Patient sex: M
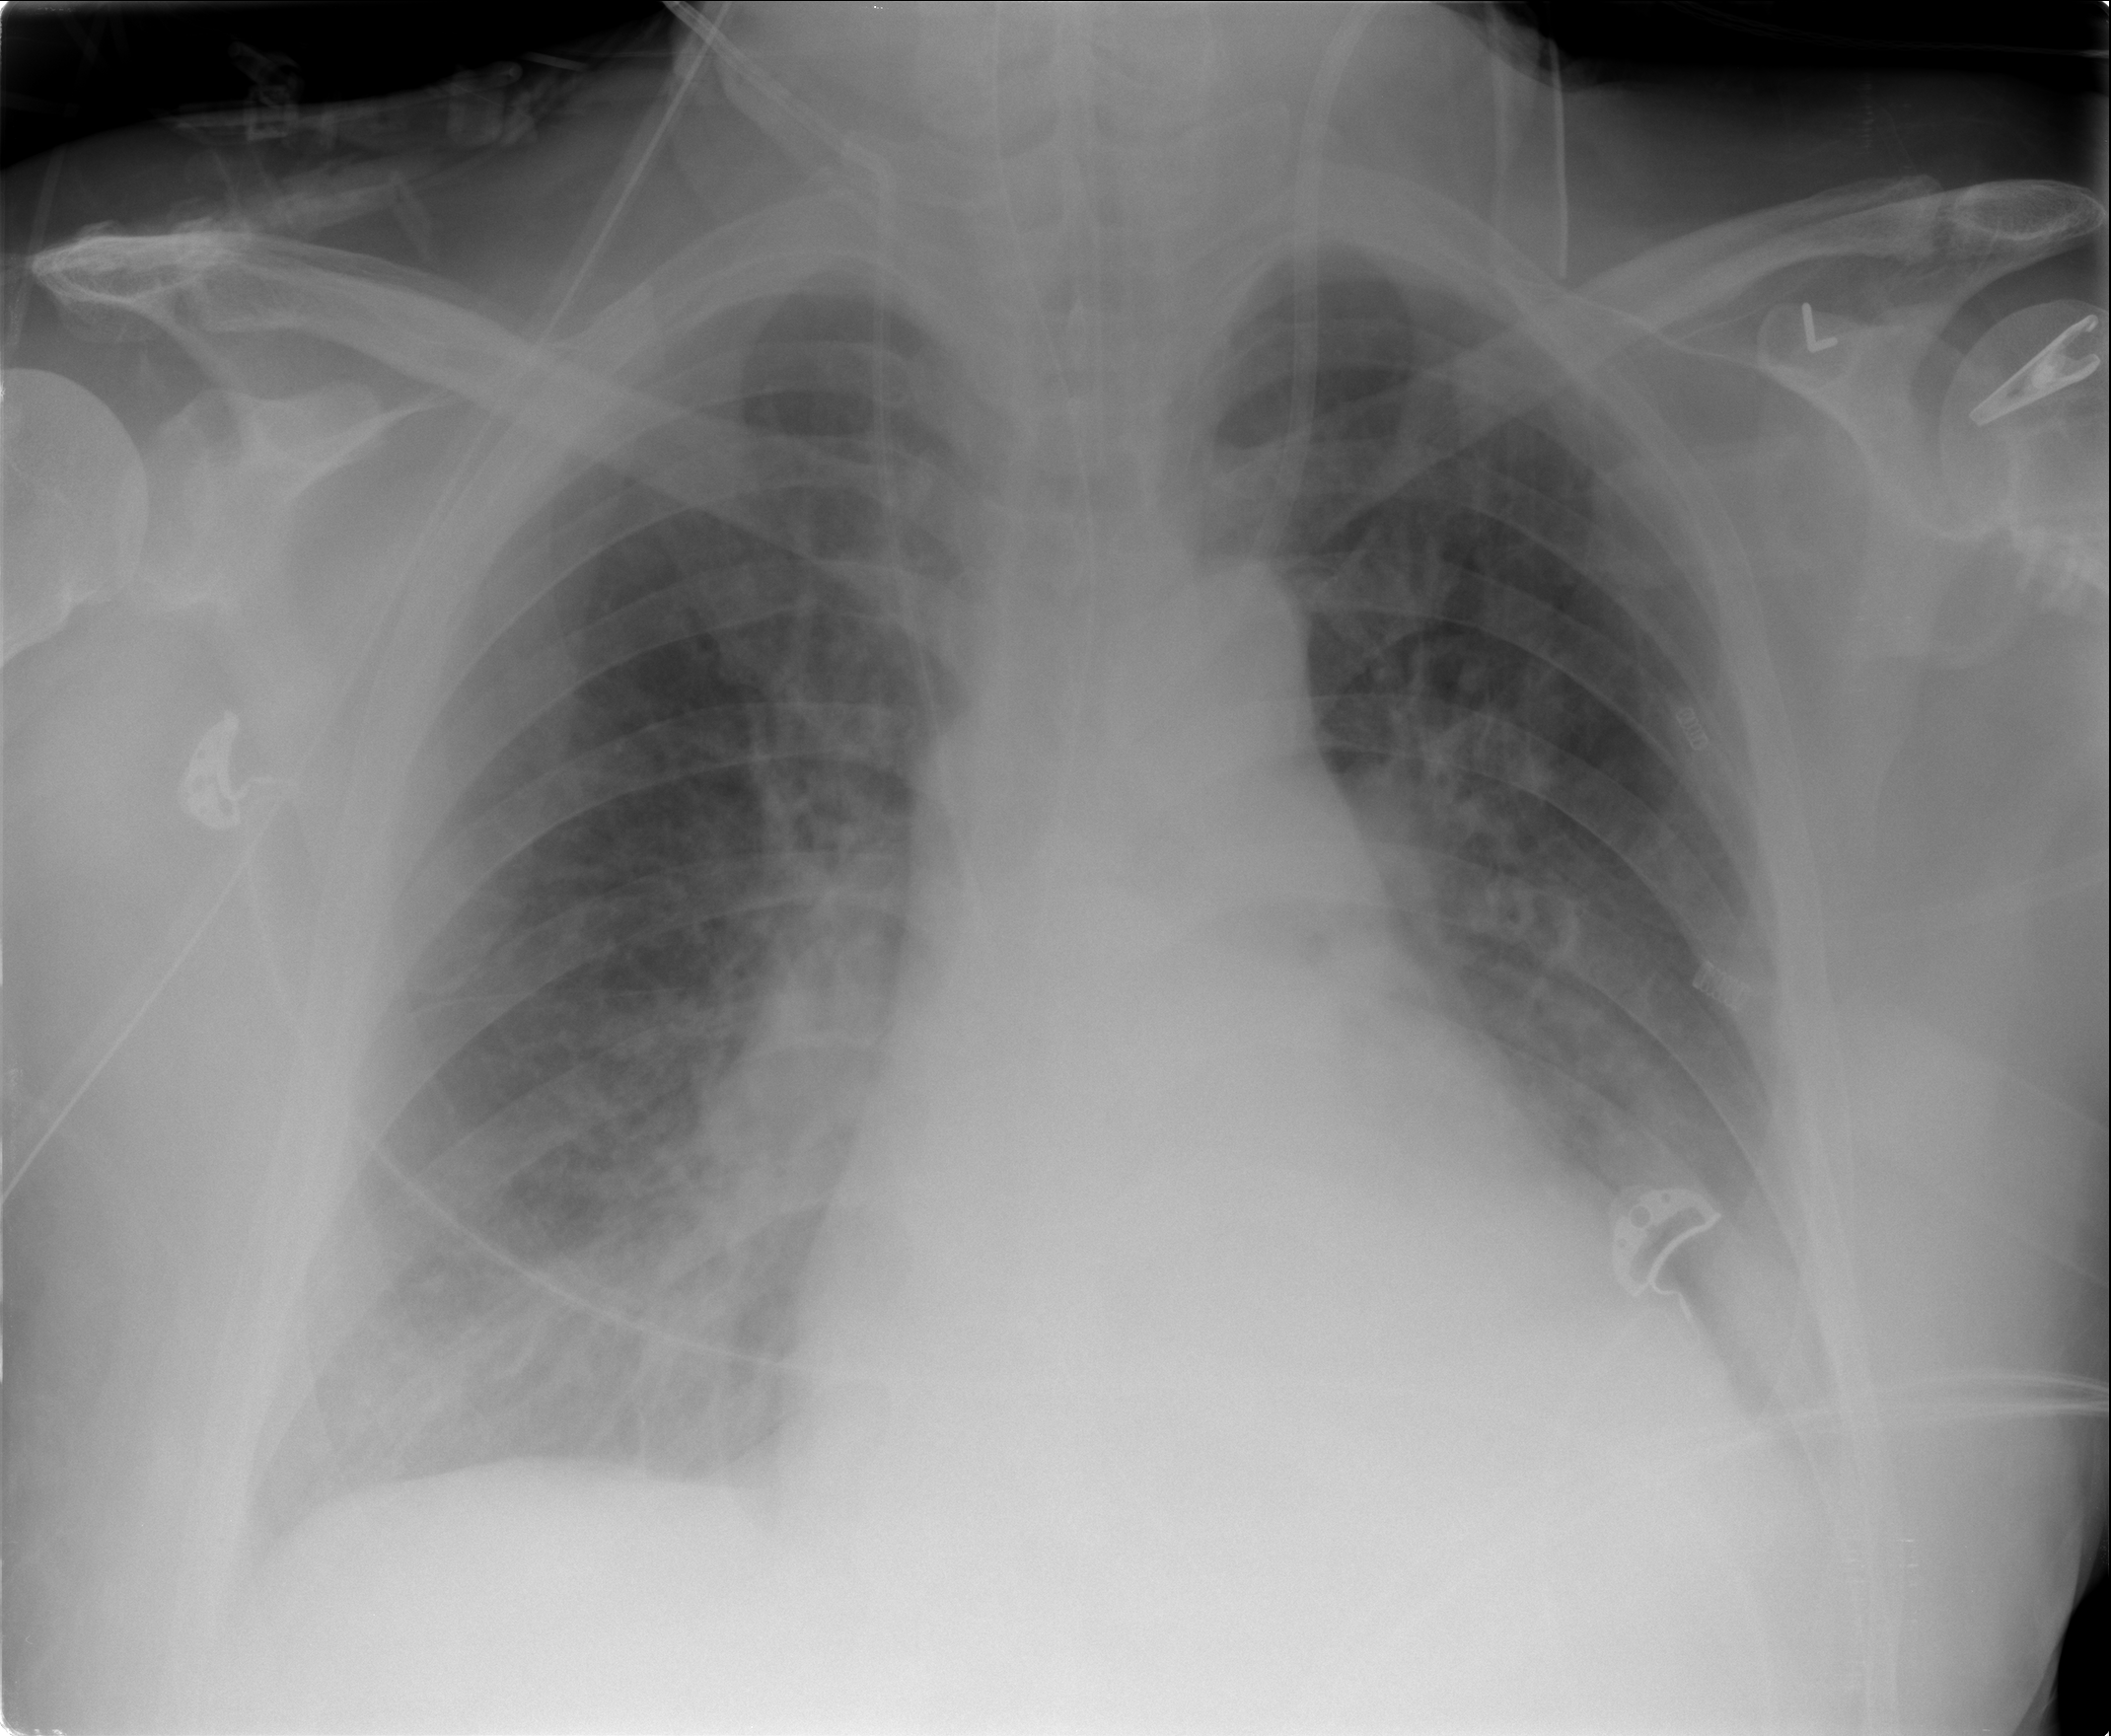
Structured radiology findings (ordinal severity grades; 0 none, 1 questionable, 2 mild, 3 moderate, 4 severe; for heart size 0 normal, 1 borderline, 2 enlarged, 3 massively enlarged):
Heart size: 2
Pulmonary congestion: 2
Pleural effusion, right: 2
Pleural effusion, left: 2
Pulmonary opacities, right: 2
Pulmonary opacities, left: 2
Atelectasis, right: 2
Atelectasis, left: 2